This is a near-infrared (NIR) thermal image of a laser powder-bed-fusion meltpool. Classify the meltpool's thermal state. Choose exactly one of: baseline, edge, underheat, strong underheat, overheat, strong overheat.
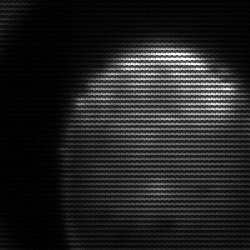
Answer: edge